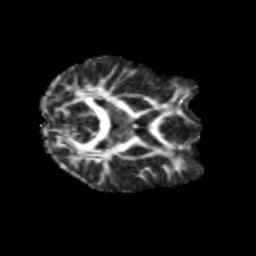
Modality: FA
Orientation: axial
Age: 24
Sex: male
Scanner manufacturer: siemens
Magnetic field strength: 3 T
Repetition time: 3.5 s
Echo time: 0.125 s